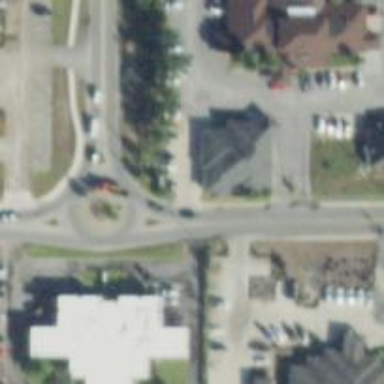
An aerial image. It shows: Unmarked crossing on footway.